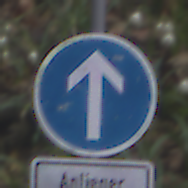
Verkehrszeichen: VorgeschriebeneFahrtrichtungGeradeaus
Zusatzzeichen unten: PersonengruppenFrei2
Umgebung: Outdoor, Nature
Tageszeit: MorningAfternoon
Wetter: PartlyCloudy
Licht: Natural
Jahreszeit: NotSpecified
Kontrast: LowContrast